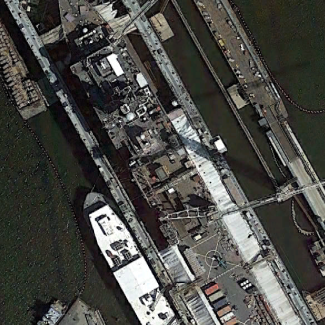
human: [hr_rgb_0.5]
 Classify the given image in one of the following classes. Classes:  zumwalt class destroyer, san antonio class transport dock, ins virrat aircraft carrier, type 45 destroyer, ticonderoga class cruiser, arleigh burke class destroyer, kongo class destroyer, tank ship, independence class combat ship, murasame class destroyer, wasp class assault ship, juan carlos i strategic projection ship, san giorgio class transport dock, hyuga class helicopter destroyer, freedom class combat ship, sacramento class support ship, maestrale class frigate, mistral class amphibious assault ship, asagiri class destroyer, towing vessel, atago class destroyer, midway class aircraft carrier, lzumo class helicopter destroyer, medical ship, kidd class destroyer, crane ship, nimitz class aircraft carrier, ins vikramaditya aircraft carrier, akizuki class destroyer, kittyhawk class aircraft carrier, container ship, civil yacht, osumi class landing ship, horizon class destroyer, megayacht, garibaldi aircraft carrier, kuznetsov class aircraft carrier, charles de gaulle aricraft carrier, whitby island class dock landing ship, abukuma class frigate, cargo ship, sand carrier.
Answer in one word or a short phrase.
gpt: Whitby Island class dock landing ship